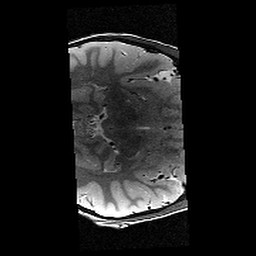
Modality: T2w
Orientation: axial
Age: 10
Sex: male
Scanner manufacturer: siemens
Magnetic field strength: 3 T
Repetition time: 9.23 s
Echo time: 0.067 s